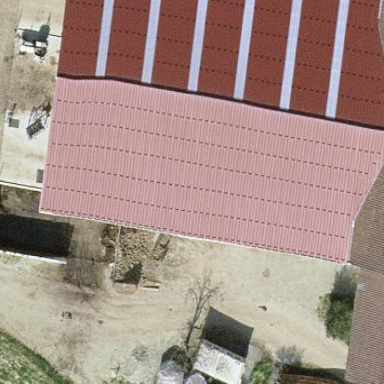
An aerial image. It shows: Shed.